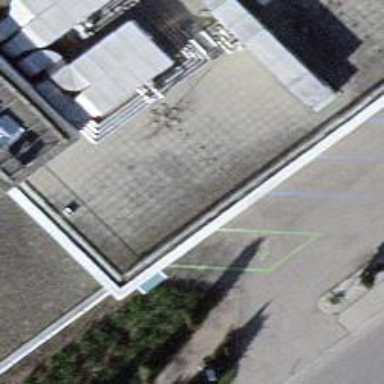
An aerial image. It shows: Solar photovoltaic panel generator mounted on wall.